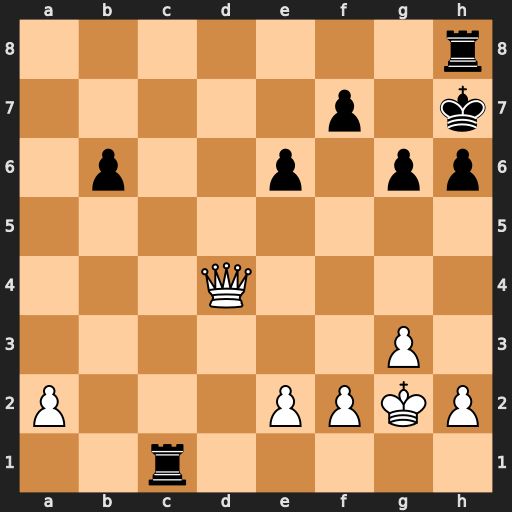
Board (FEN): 7r/5p1k/1p2p1pp/8/3Q4/6P1/P3PPKP/2r5
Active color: w
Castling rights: -
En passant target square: -
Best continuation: Qf4 Rhc8 Qxf7+